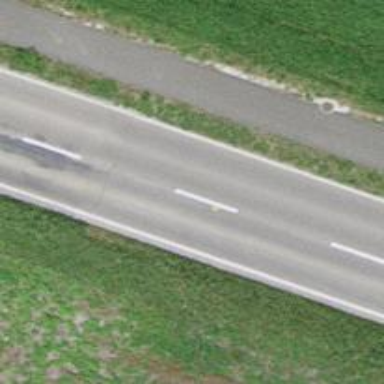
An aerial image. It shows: Secondary road with cycle track on the right.